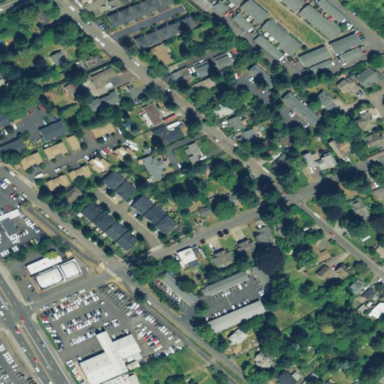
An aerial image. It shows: Residential area.